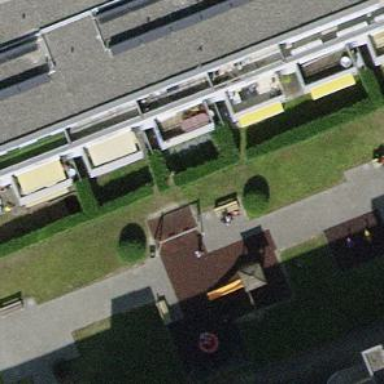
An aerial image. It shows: Playground with concrete surface. The playground has theme related to play.